Aerial crown-view tile of a tropical tree (Barro Colorado Island, Panama), acquired 20250414:
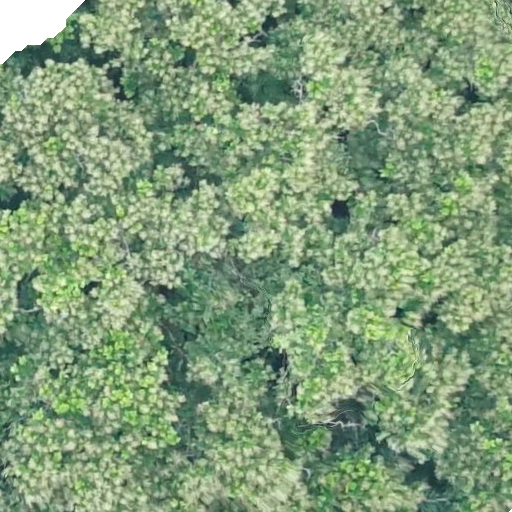
Species: Anacardium excelsum
GBIF accepted scientific name: Anacardium excelsum
Crown area: 645.697 m²